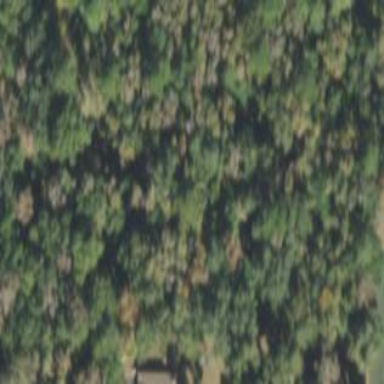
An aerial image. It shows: Mixed woodland area with various types of leaves.